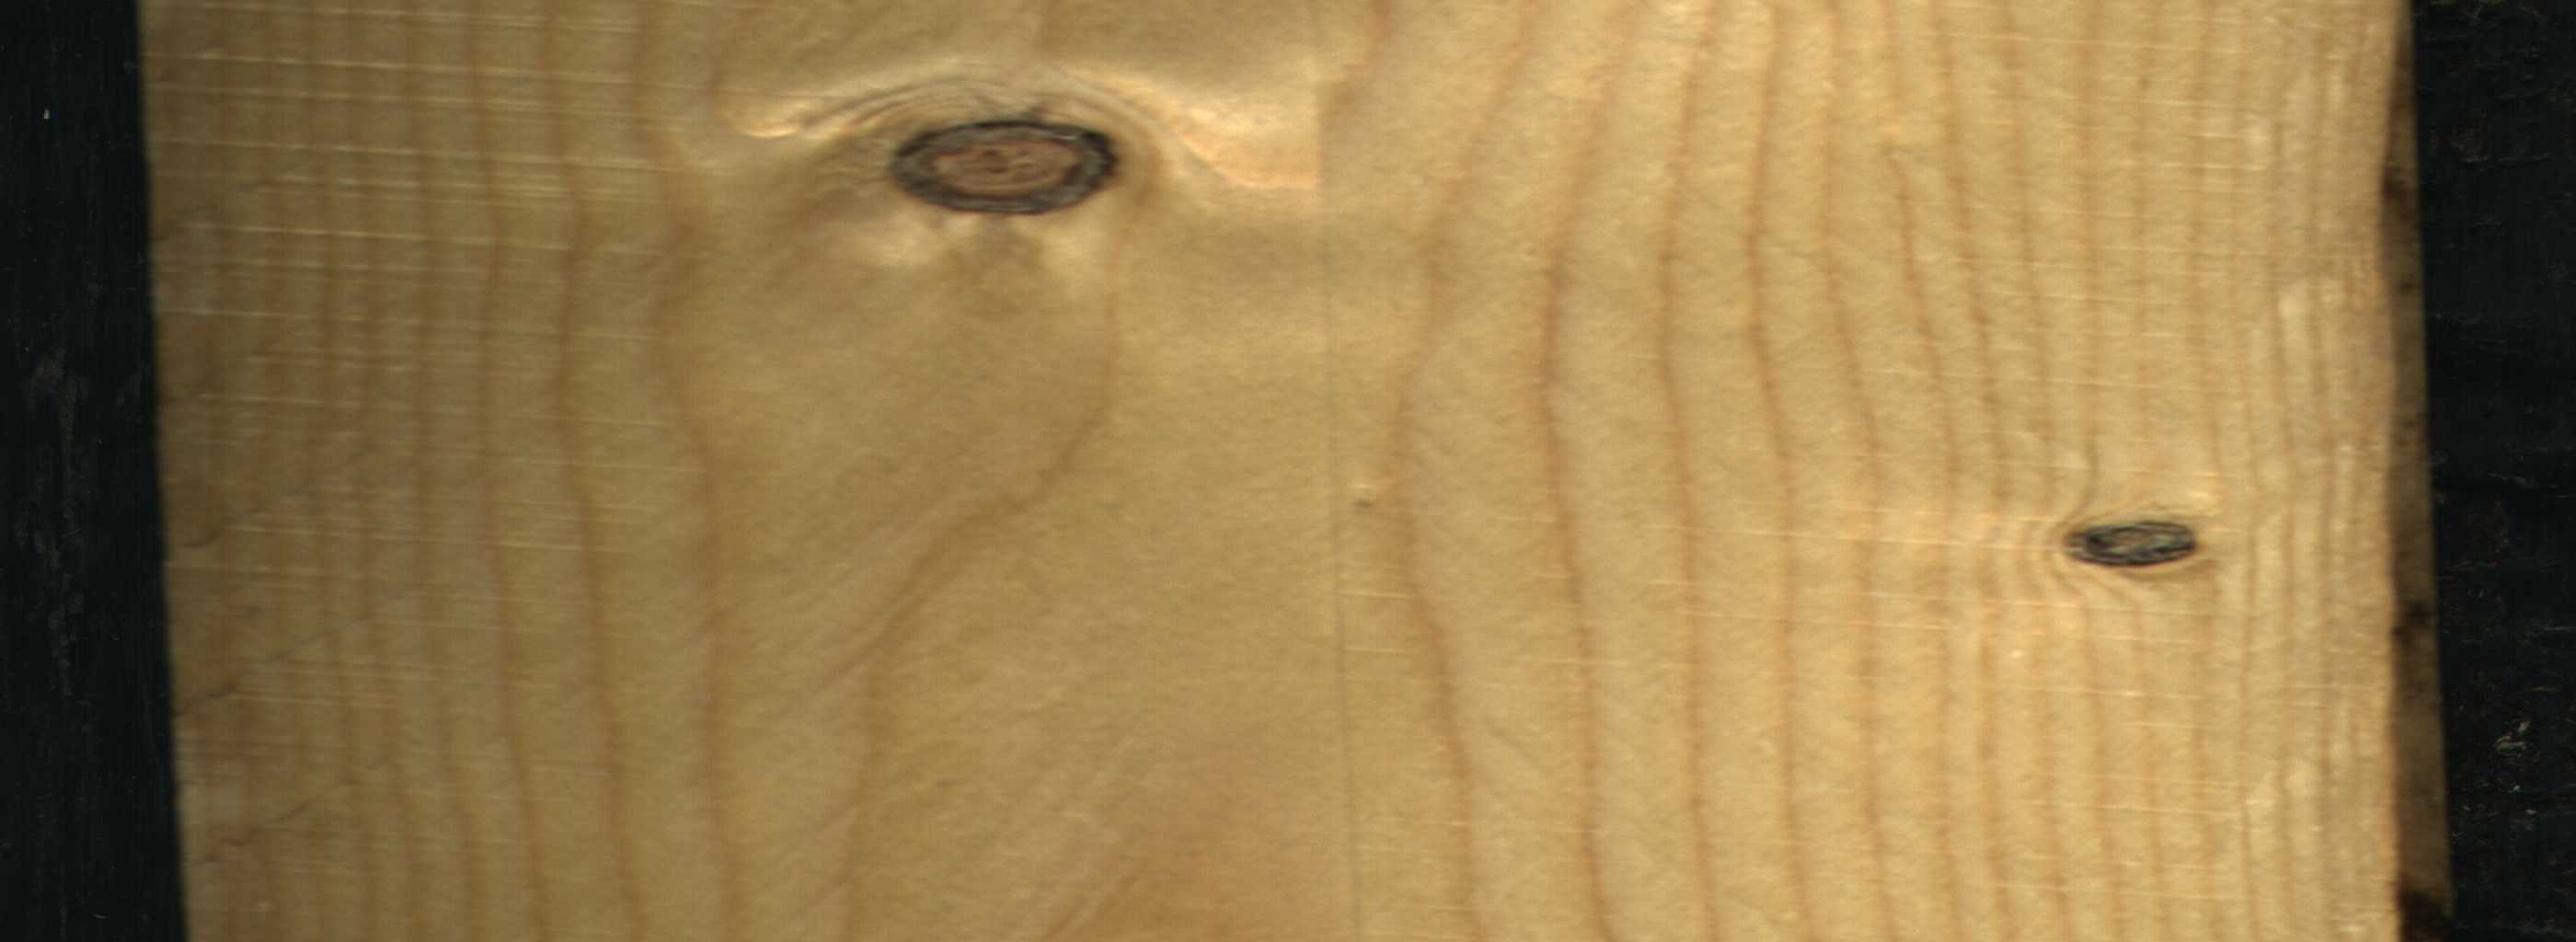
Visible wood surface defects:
resin
Dead_Knot
Dead_Knot